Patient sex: M
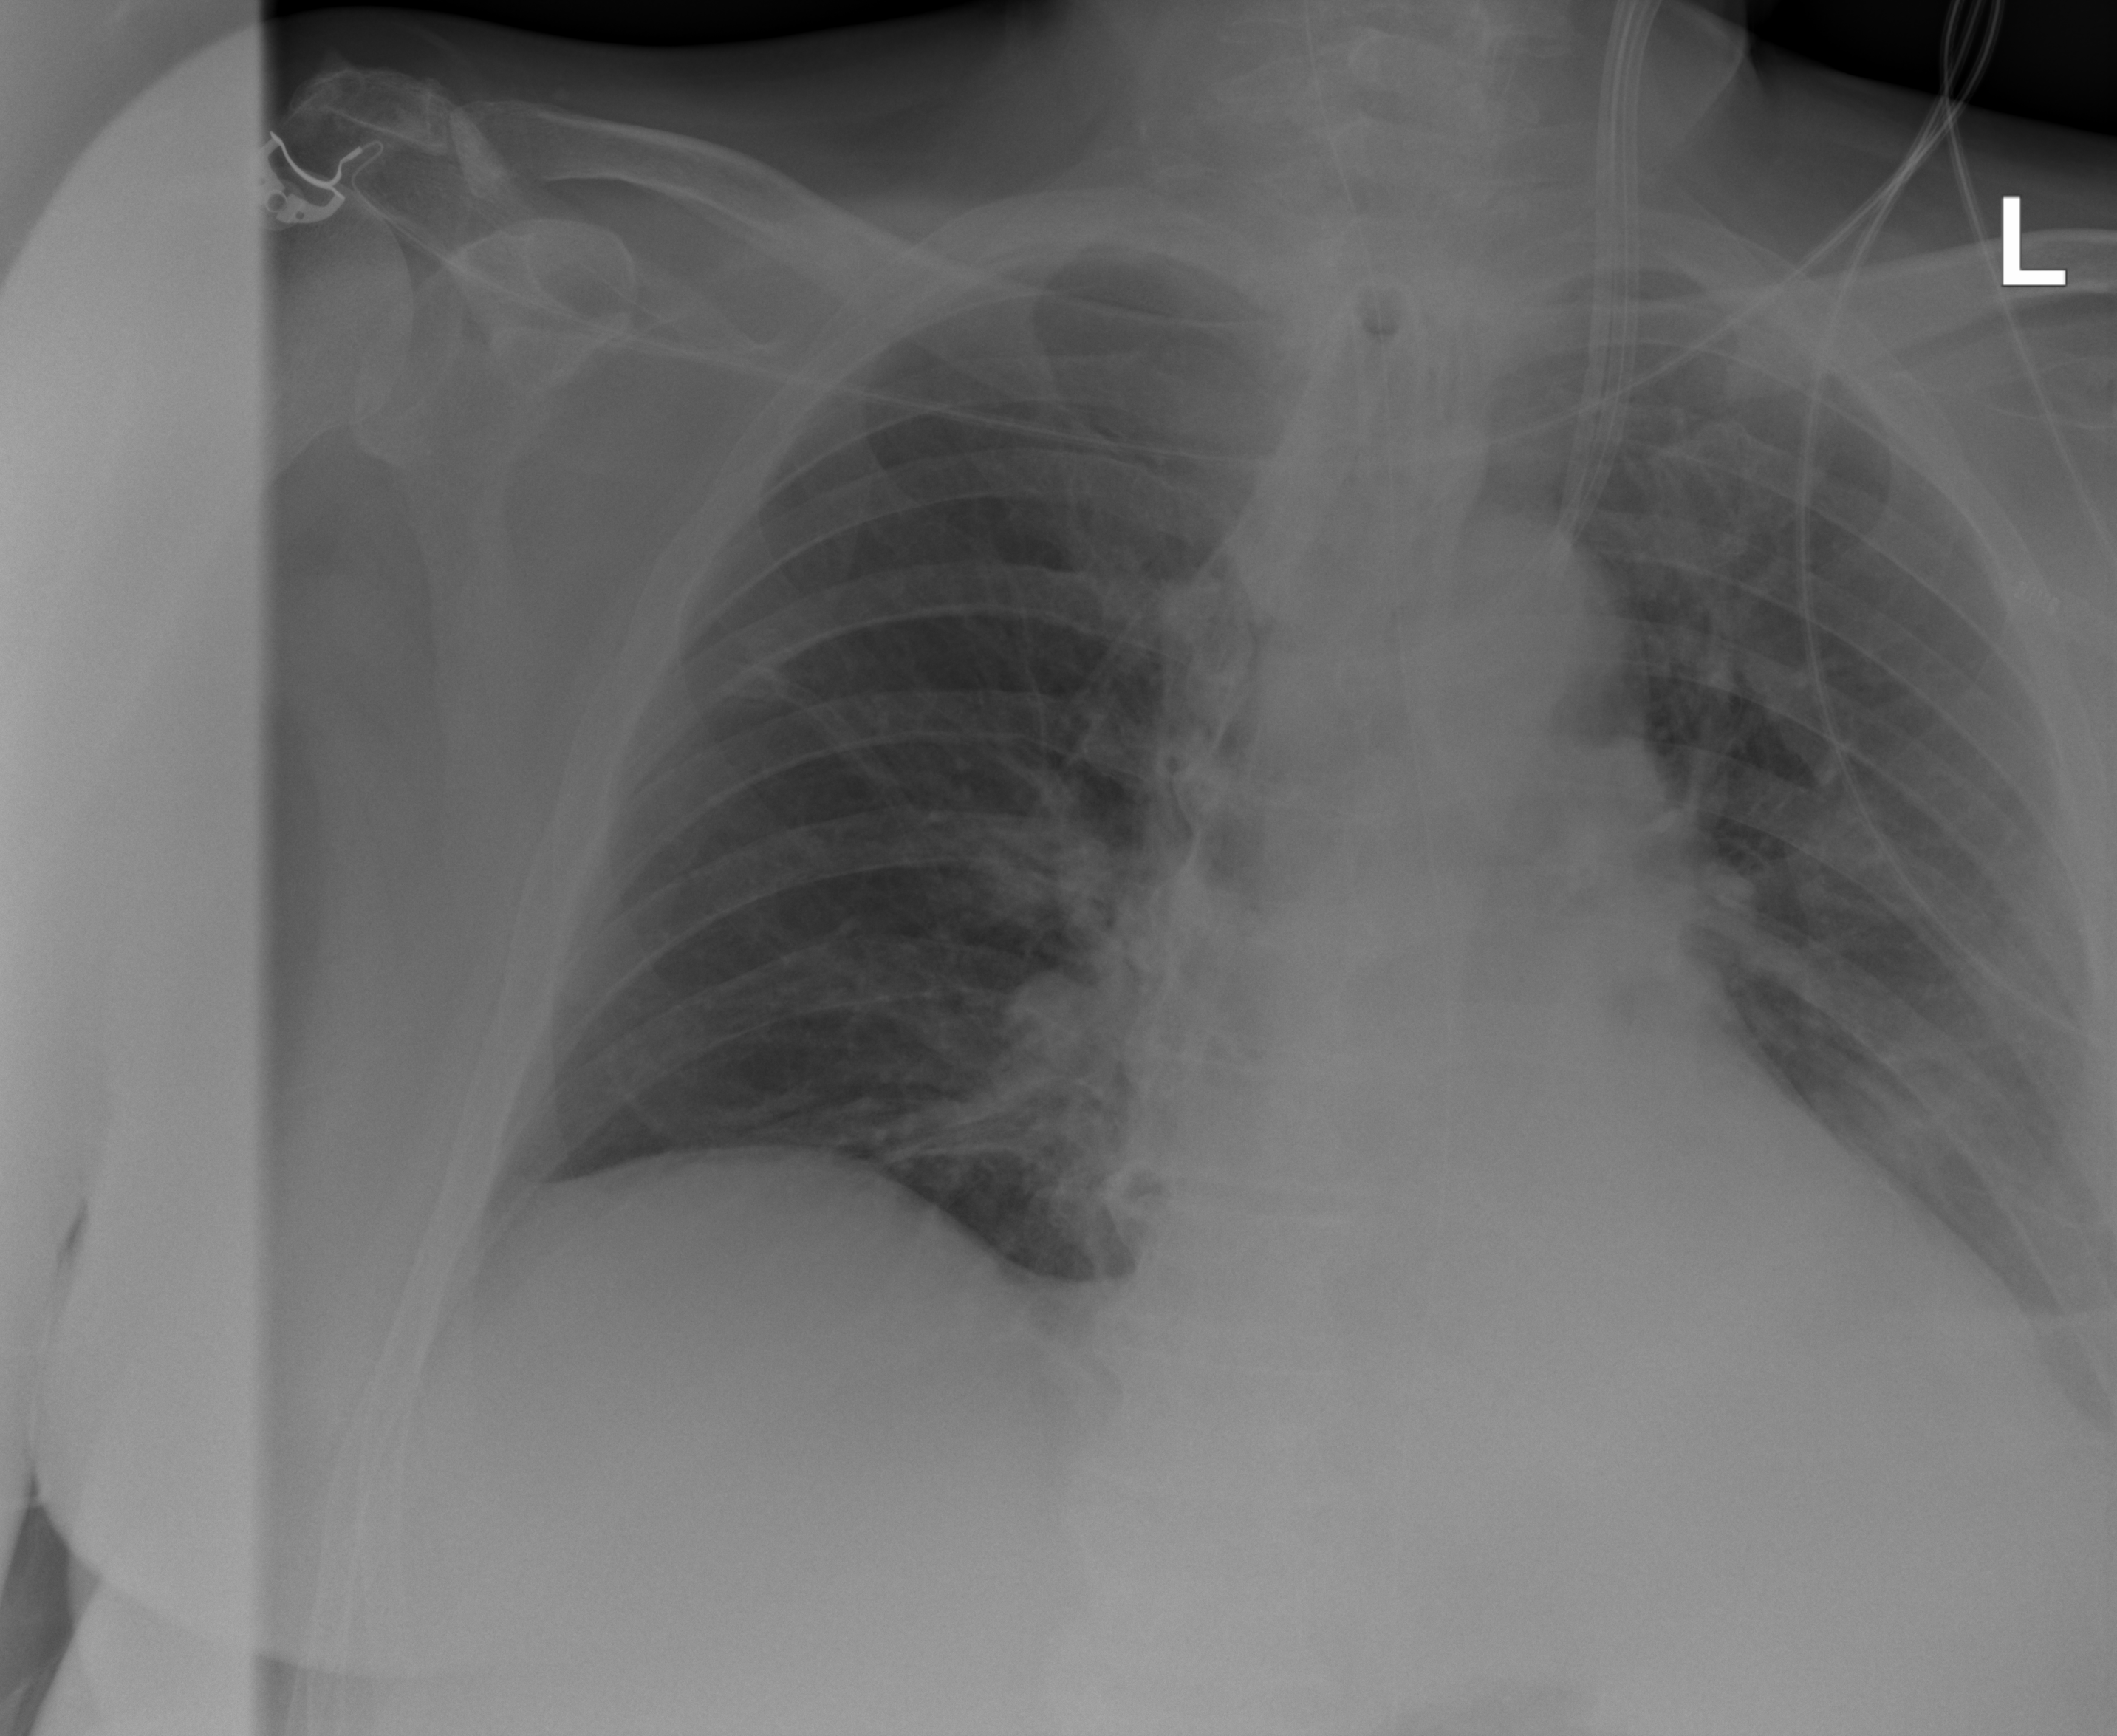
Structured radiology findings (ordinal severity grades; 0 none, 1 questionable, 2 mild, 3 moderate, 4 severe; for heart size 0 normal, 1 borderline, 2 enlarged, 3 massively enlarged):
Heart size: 2
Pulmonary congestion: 0
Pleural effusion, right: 0
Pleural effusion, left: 2
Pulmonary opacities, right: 0
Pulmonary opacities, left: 0
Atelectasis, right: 0
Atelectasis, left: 2